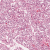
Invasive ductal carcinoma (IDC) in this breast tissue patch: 0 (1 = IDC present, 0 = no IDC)